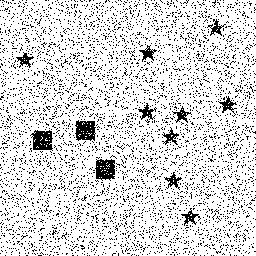
Squares: 3
Triangles: 0
Stars: 9
Total shapes: 12